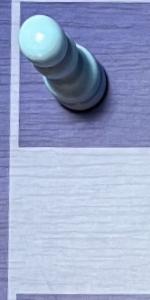
Label: Empty